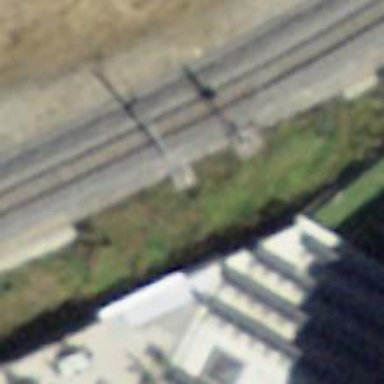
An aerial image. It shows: Railway signal.